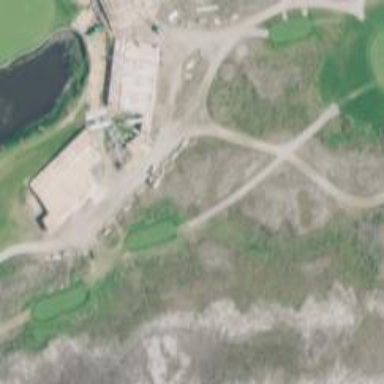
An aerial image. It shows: Path for both road and golf.